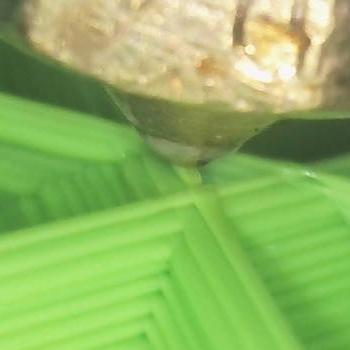
Flow rate: 49%